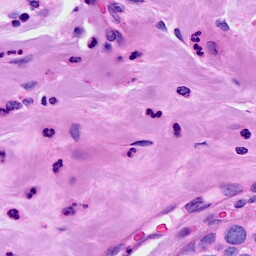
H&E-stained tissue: Breast